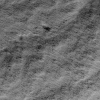
Atmospheric dust classification: not_dusty